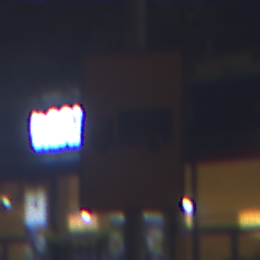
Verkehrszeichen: KFZZulaessigeGesamtmasse3Komma5TOhnePfeilsymbol
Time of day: Night
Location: Outdoor (Urban)
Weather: Clear
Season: NotSpecified
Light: Artificial